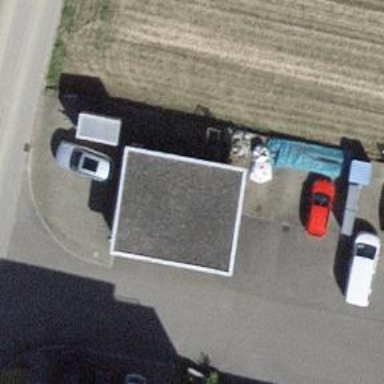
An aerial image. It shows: Garage.